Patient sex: M
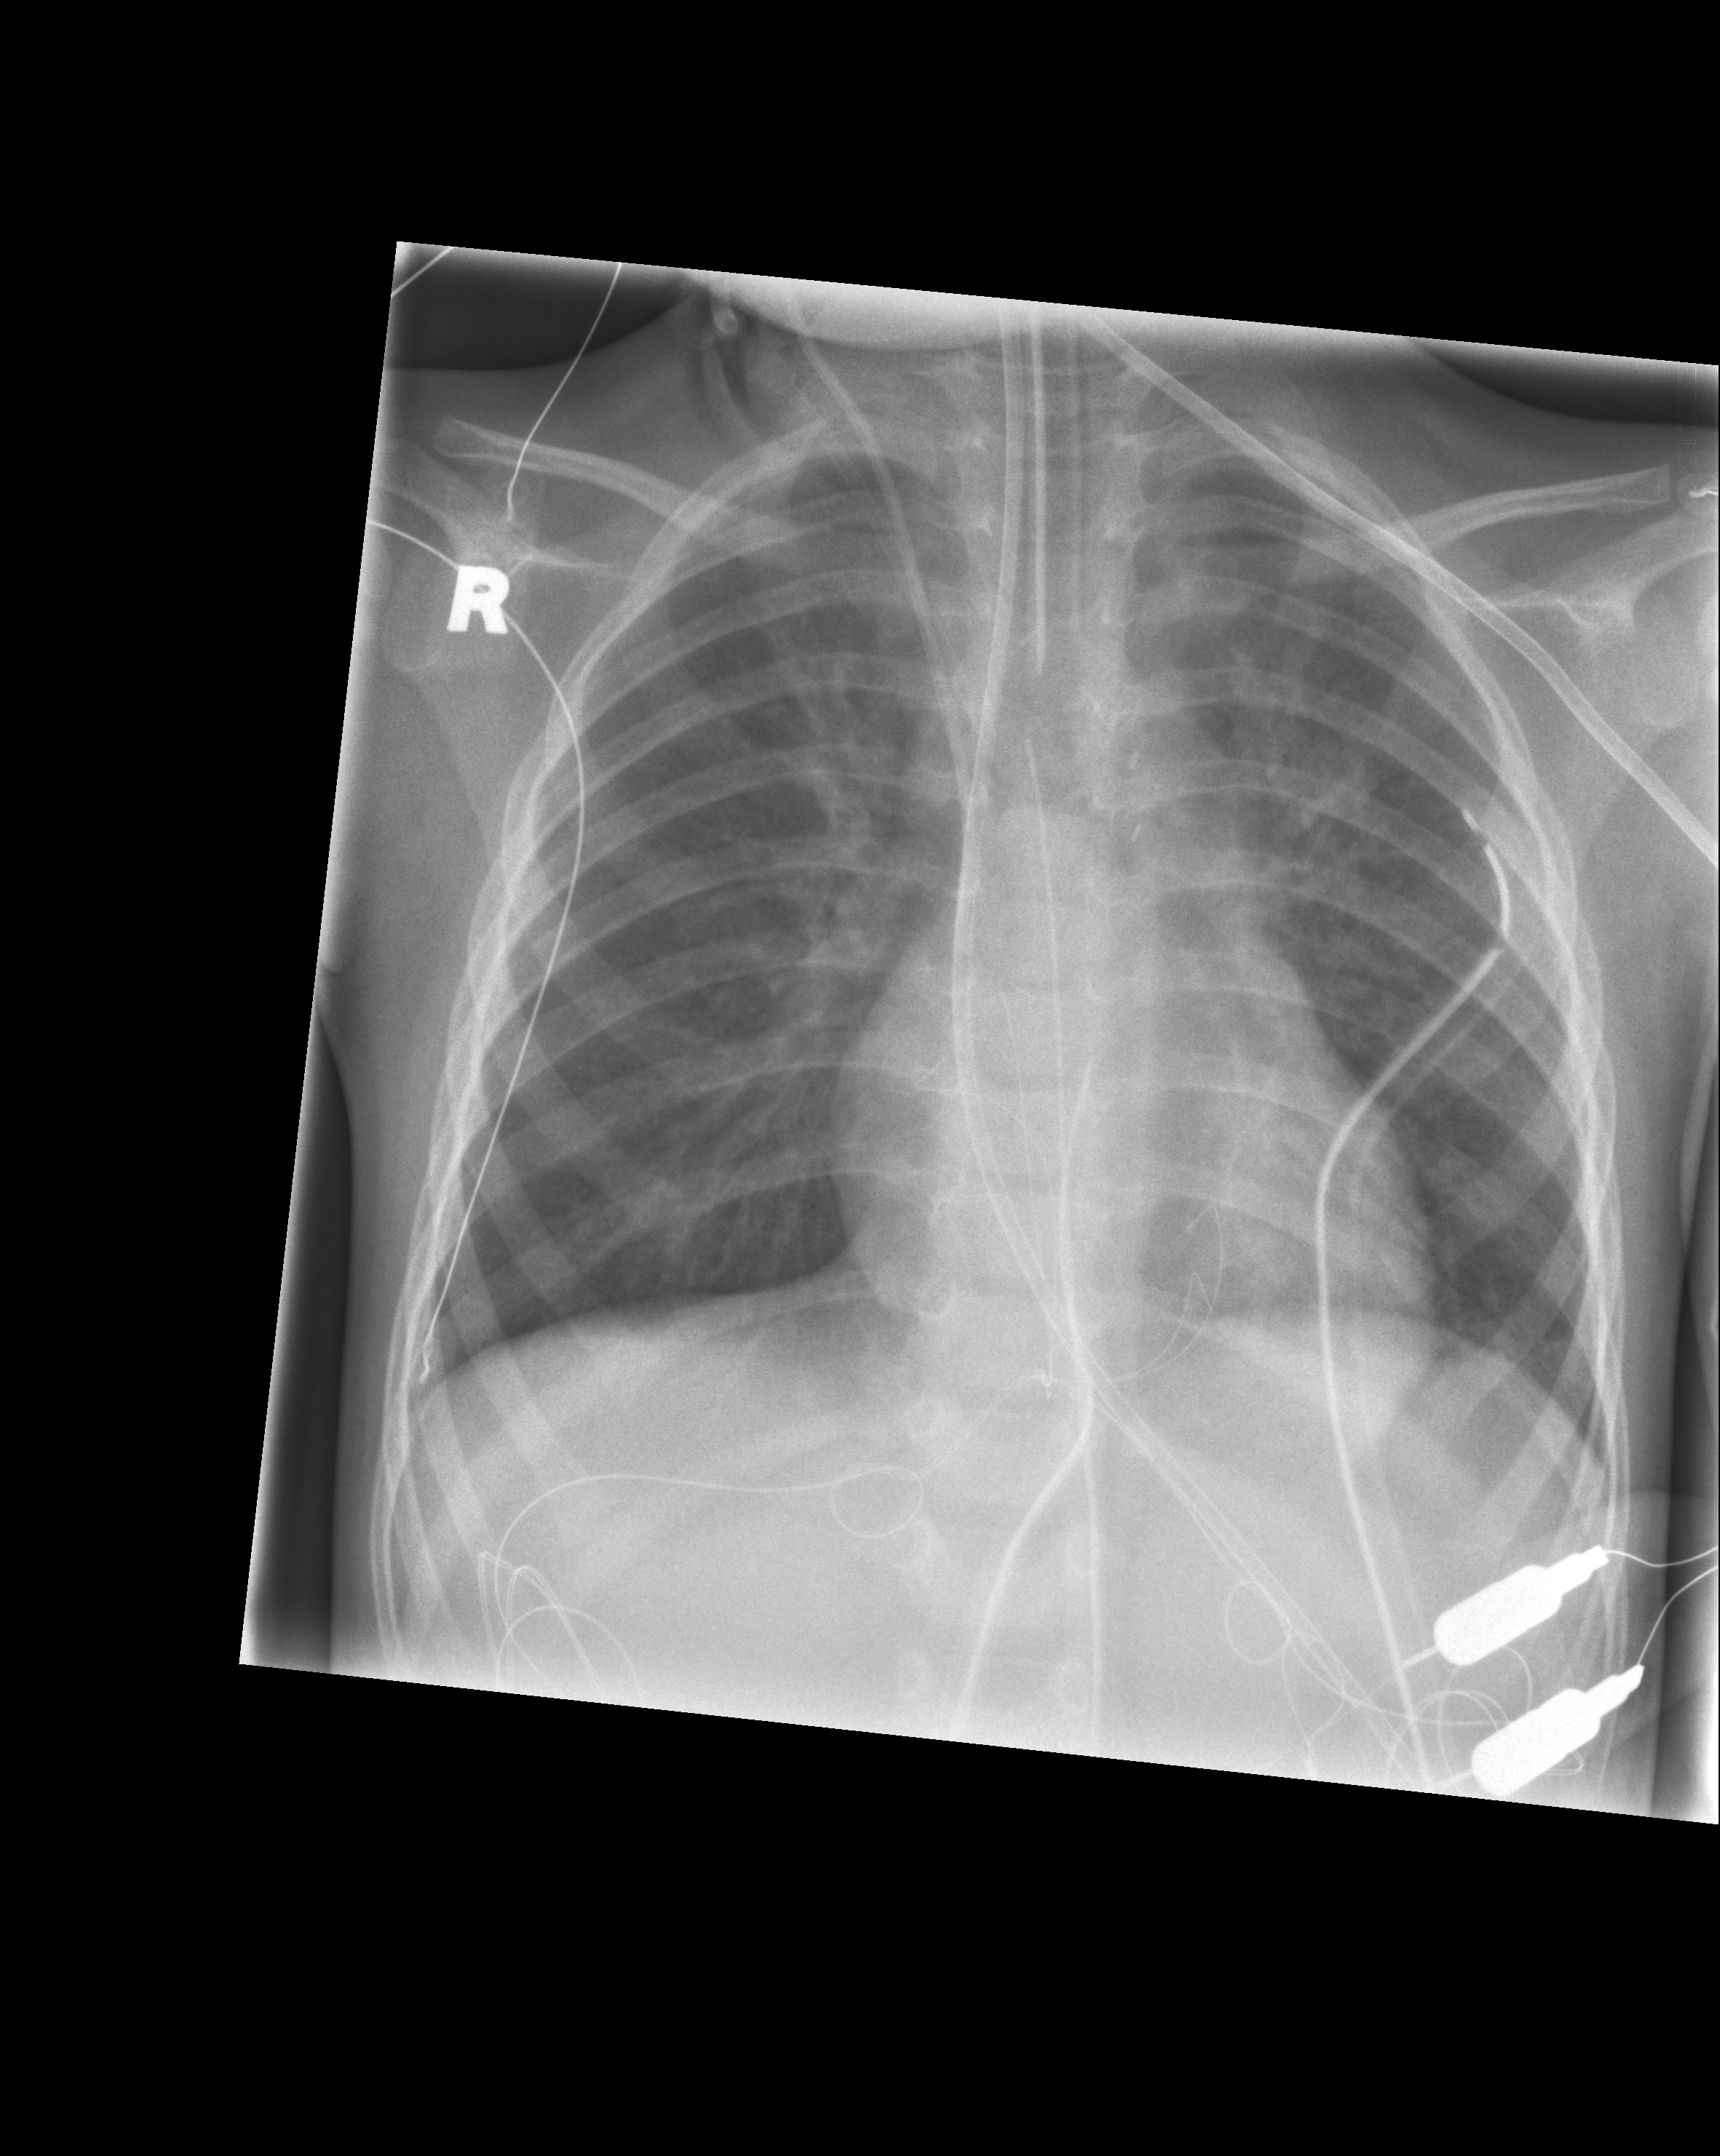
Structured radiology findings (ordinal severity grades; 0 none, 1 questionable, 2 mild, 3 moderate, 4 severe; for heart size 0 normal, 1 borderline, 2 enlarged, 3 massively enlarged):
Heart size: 0
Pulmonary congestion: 2
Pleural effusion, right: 0
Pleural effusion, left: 0
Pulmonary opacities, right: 0
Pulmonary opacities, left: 0
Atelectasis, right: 1
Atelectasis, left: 1